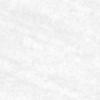
Label: change